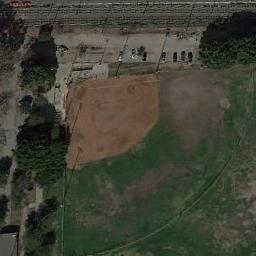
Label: baseball_diamond